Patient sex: F
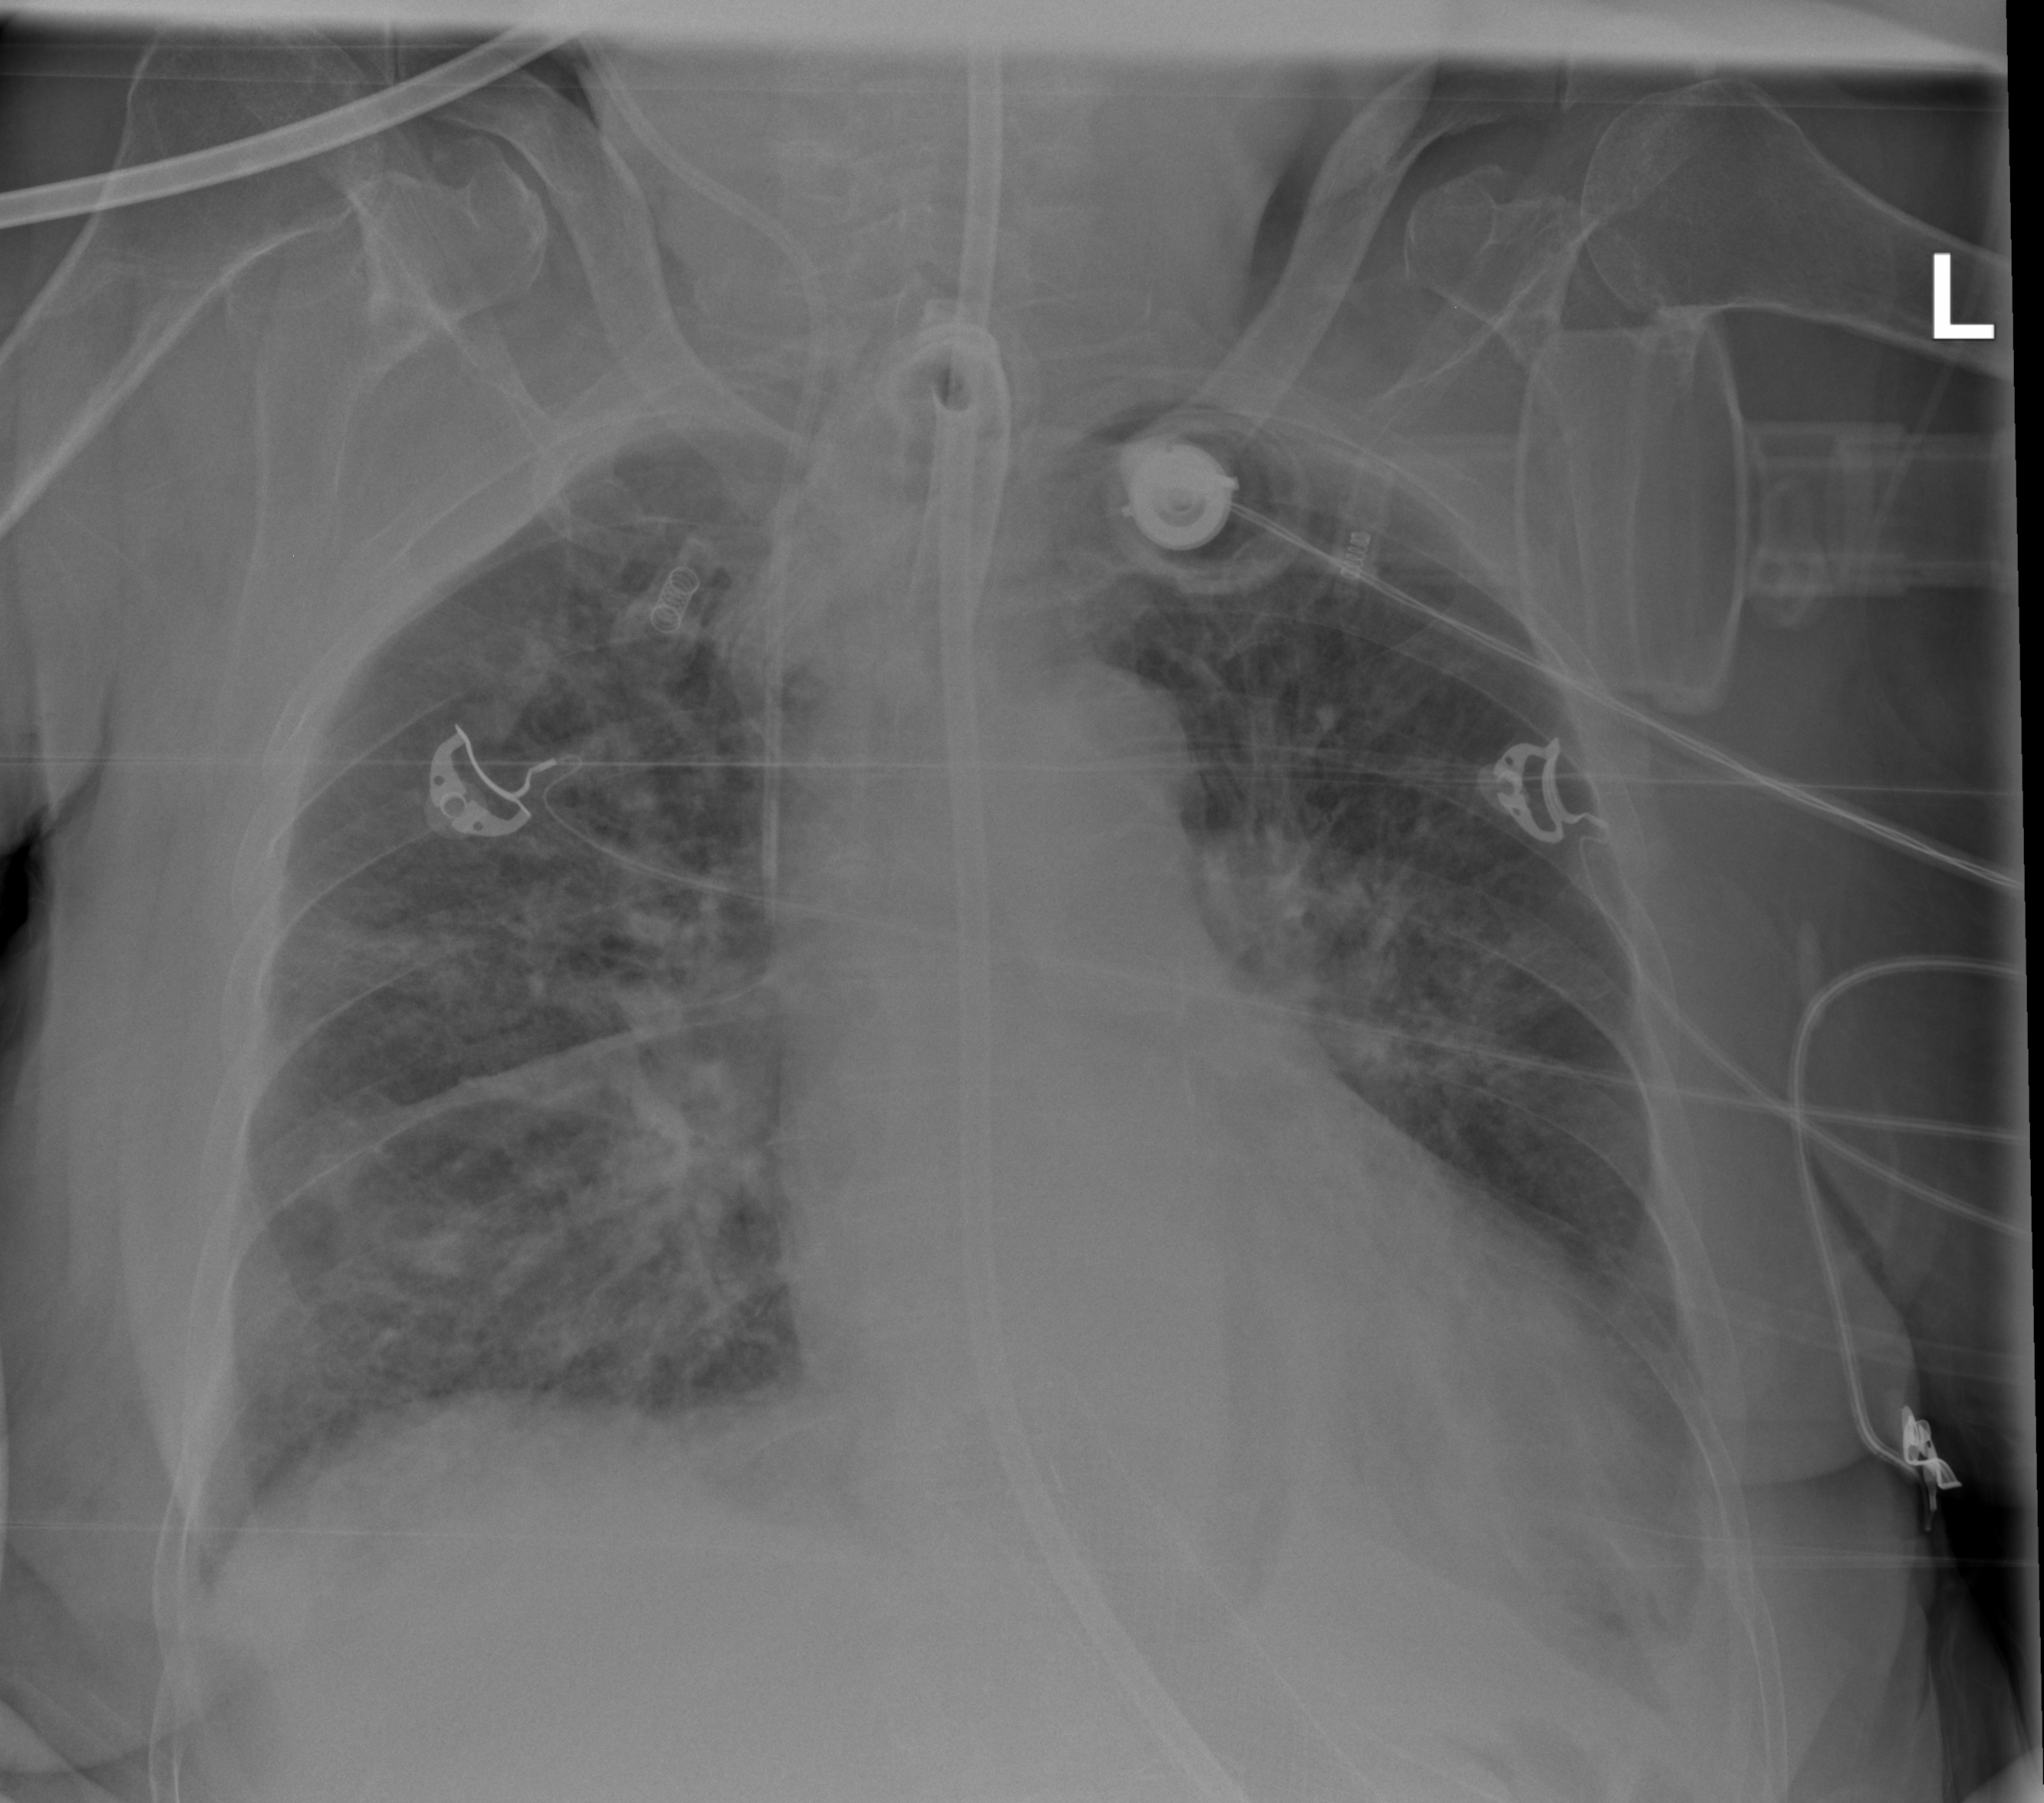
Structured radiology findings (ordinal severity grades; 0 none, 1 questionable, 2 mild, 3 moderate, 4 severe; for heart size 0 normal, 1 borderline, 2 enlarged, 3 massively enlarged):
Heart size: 1
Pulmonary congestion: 2
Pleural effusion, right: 0
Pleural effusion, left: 2
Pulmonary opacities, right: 2
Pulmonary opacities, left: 2
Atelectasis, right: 2
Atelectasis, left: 2